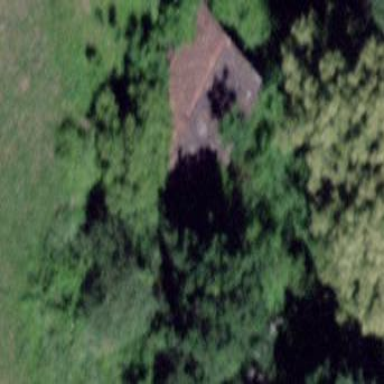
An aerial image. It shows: Rural barn.